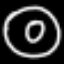
Label: donut